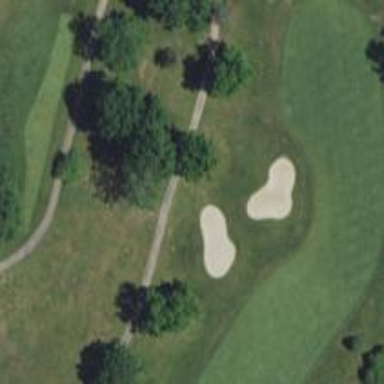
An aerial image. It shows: Service road designated as golf cart path.